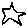
Label: star